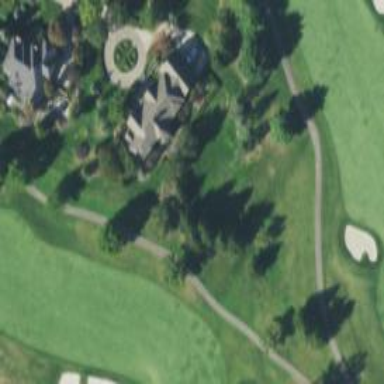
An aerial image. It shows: Golf cartpath that is also road path.